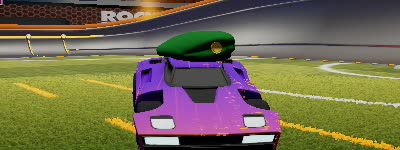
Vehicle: breakout